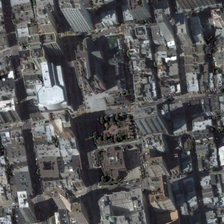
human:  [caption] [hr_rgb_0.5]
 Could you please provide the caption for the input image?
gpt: many buildings are in a commercial area .

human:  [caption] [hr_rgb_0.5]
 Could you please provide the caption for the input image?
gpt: many buildings are in a commercial area .

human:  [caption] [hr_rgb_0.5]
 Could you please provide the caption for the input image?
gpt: many buildings are in a commercial area .

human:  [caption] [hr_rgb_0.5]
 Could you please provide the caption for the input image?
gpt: many buildings are in a commercial area .

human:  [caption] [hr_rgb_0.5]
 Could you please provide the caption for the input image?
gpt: many buildings are in a commercial area .